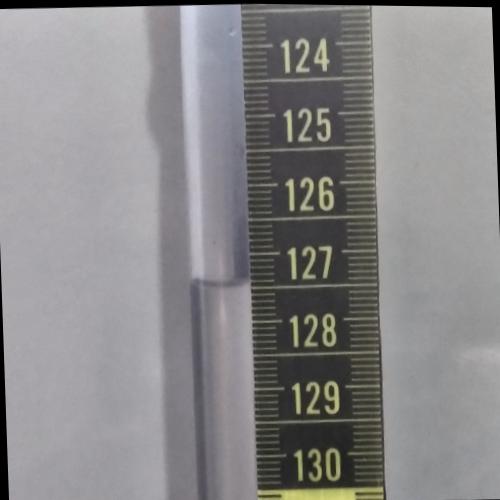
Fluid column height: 127.4 cm